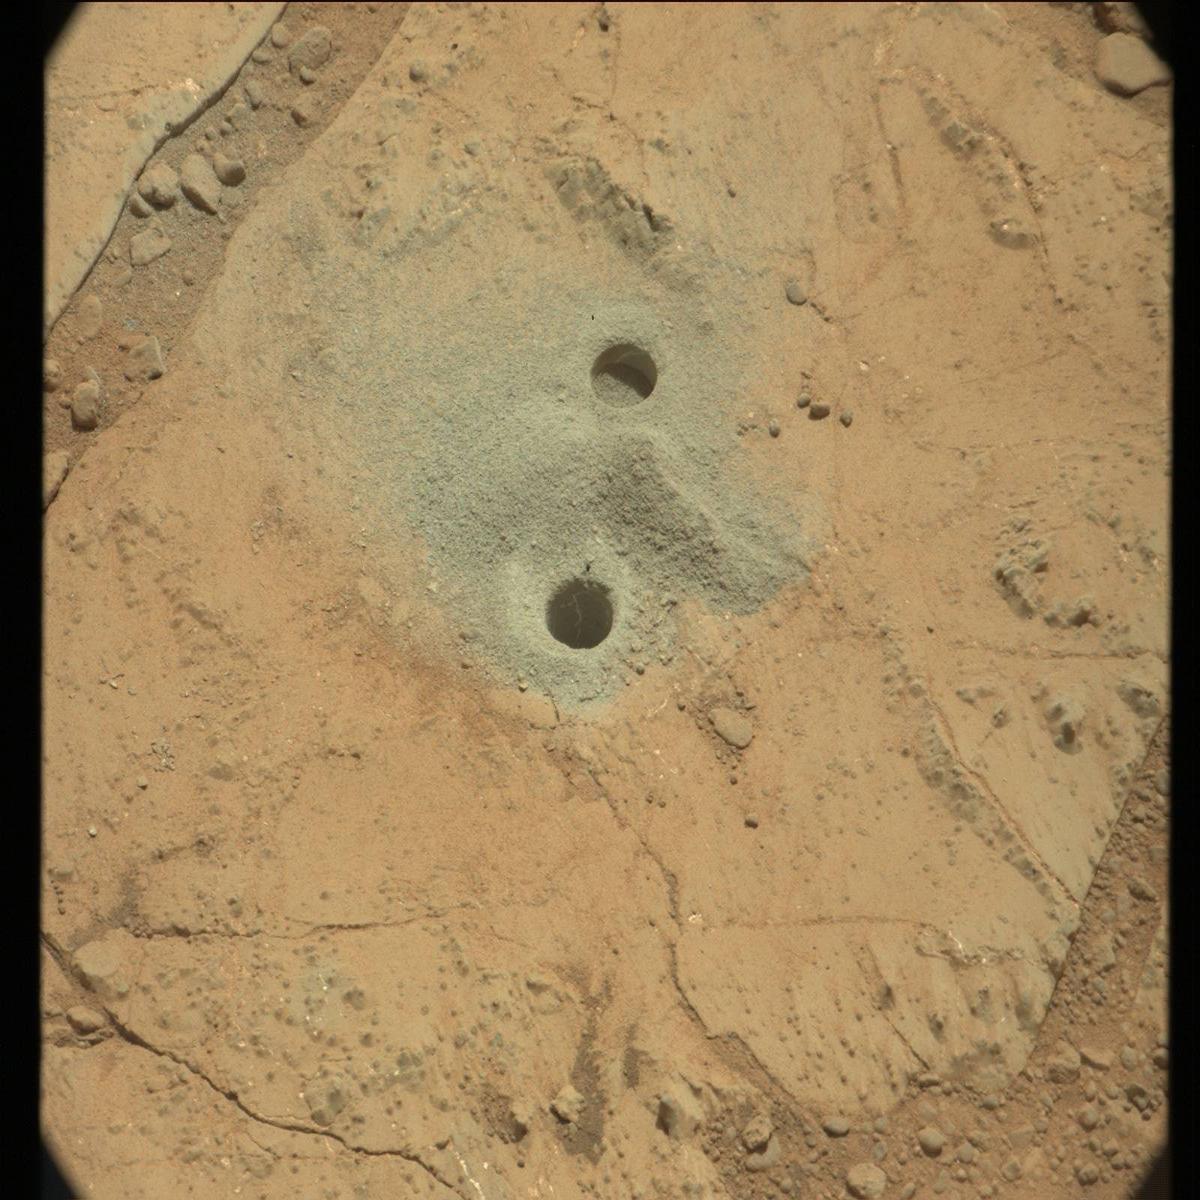
Terrain classes present: Bedrock, Rock, Sand / Soil